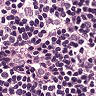
Metastatic tissue present: no